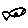
Label: fish